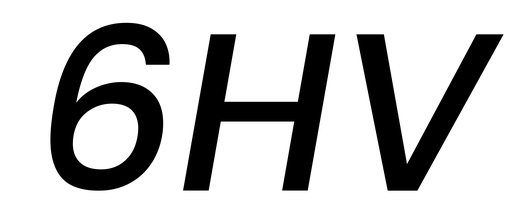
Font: Poppins-MediumItalic